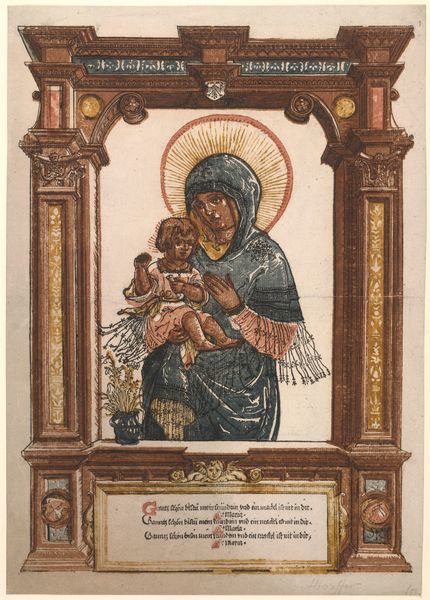
Titel: Die Schöne Maria von Regensburg
Künstler: Albrecht Altdorfer
Standort: Wien
Institution: Albertina, Wien
Schlagwörter: blau, hand, umhang, weiß, aquarell, blumen, braun, frau, geste, kleid, marmor, pfeiler, schwarz, skizze, säule, säulen, blüten, rot, ornament, architektur, arm, rahmen, bild, gräser, kirche, fransen, gold, kind, mutter, engel, krug, putte, vase, beine, blumentopf, topf, farbig, schrift, getreide, weizen, baby, tafel, kopftuch, inschrift, junge, tusche, religion, strahlen, druck, text, faust, kreise, initiale, altar, heiligenschein, nimbus, christus, jesus, christlich, segnen, heilig, maria, madonna, mutter gottes, schrein, sohn, latein, jesuskind, wörter, auqarell, maria mit kind, glorie, aura, limbus, maria und kind, maria und jesus, aureoloe